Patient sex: F
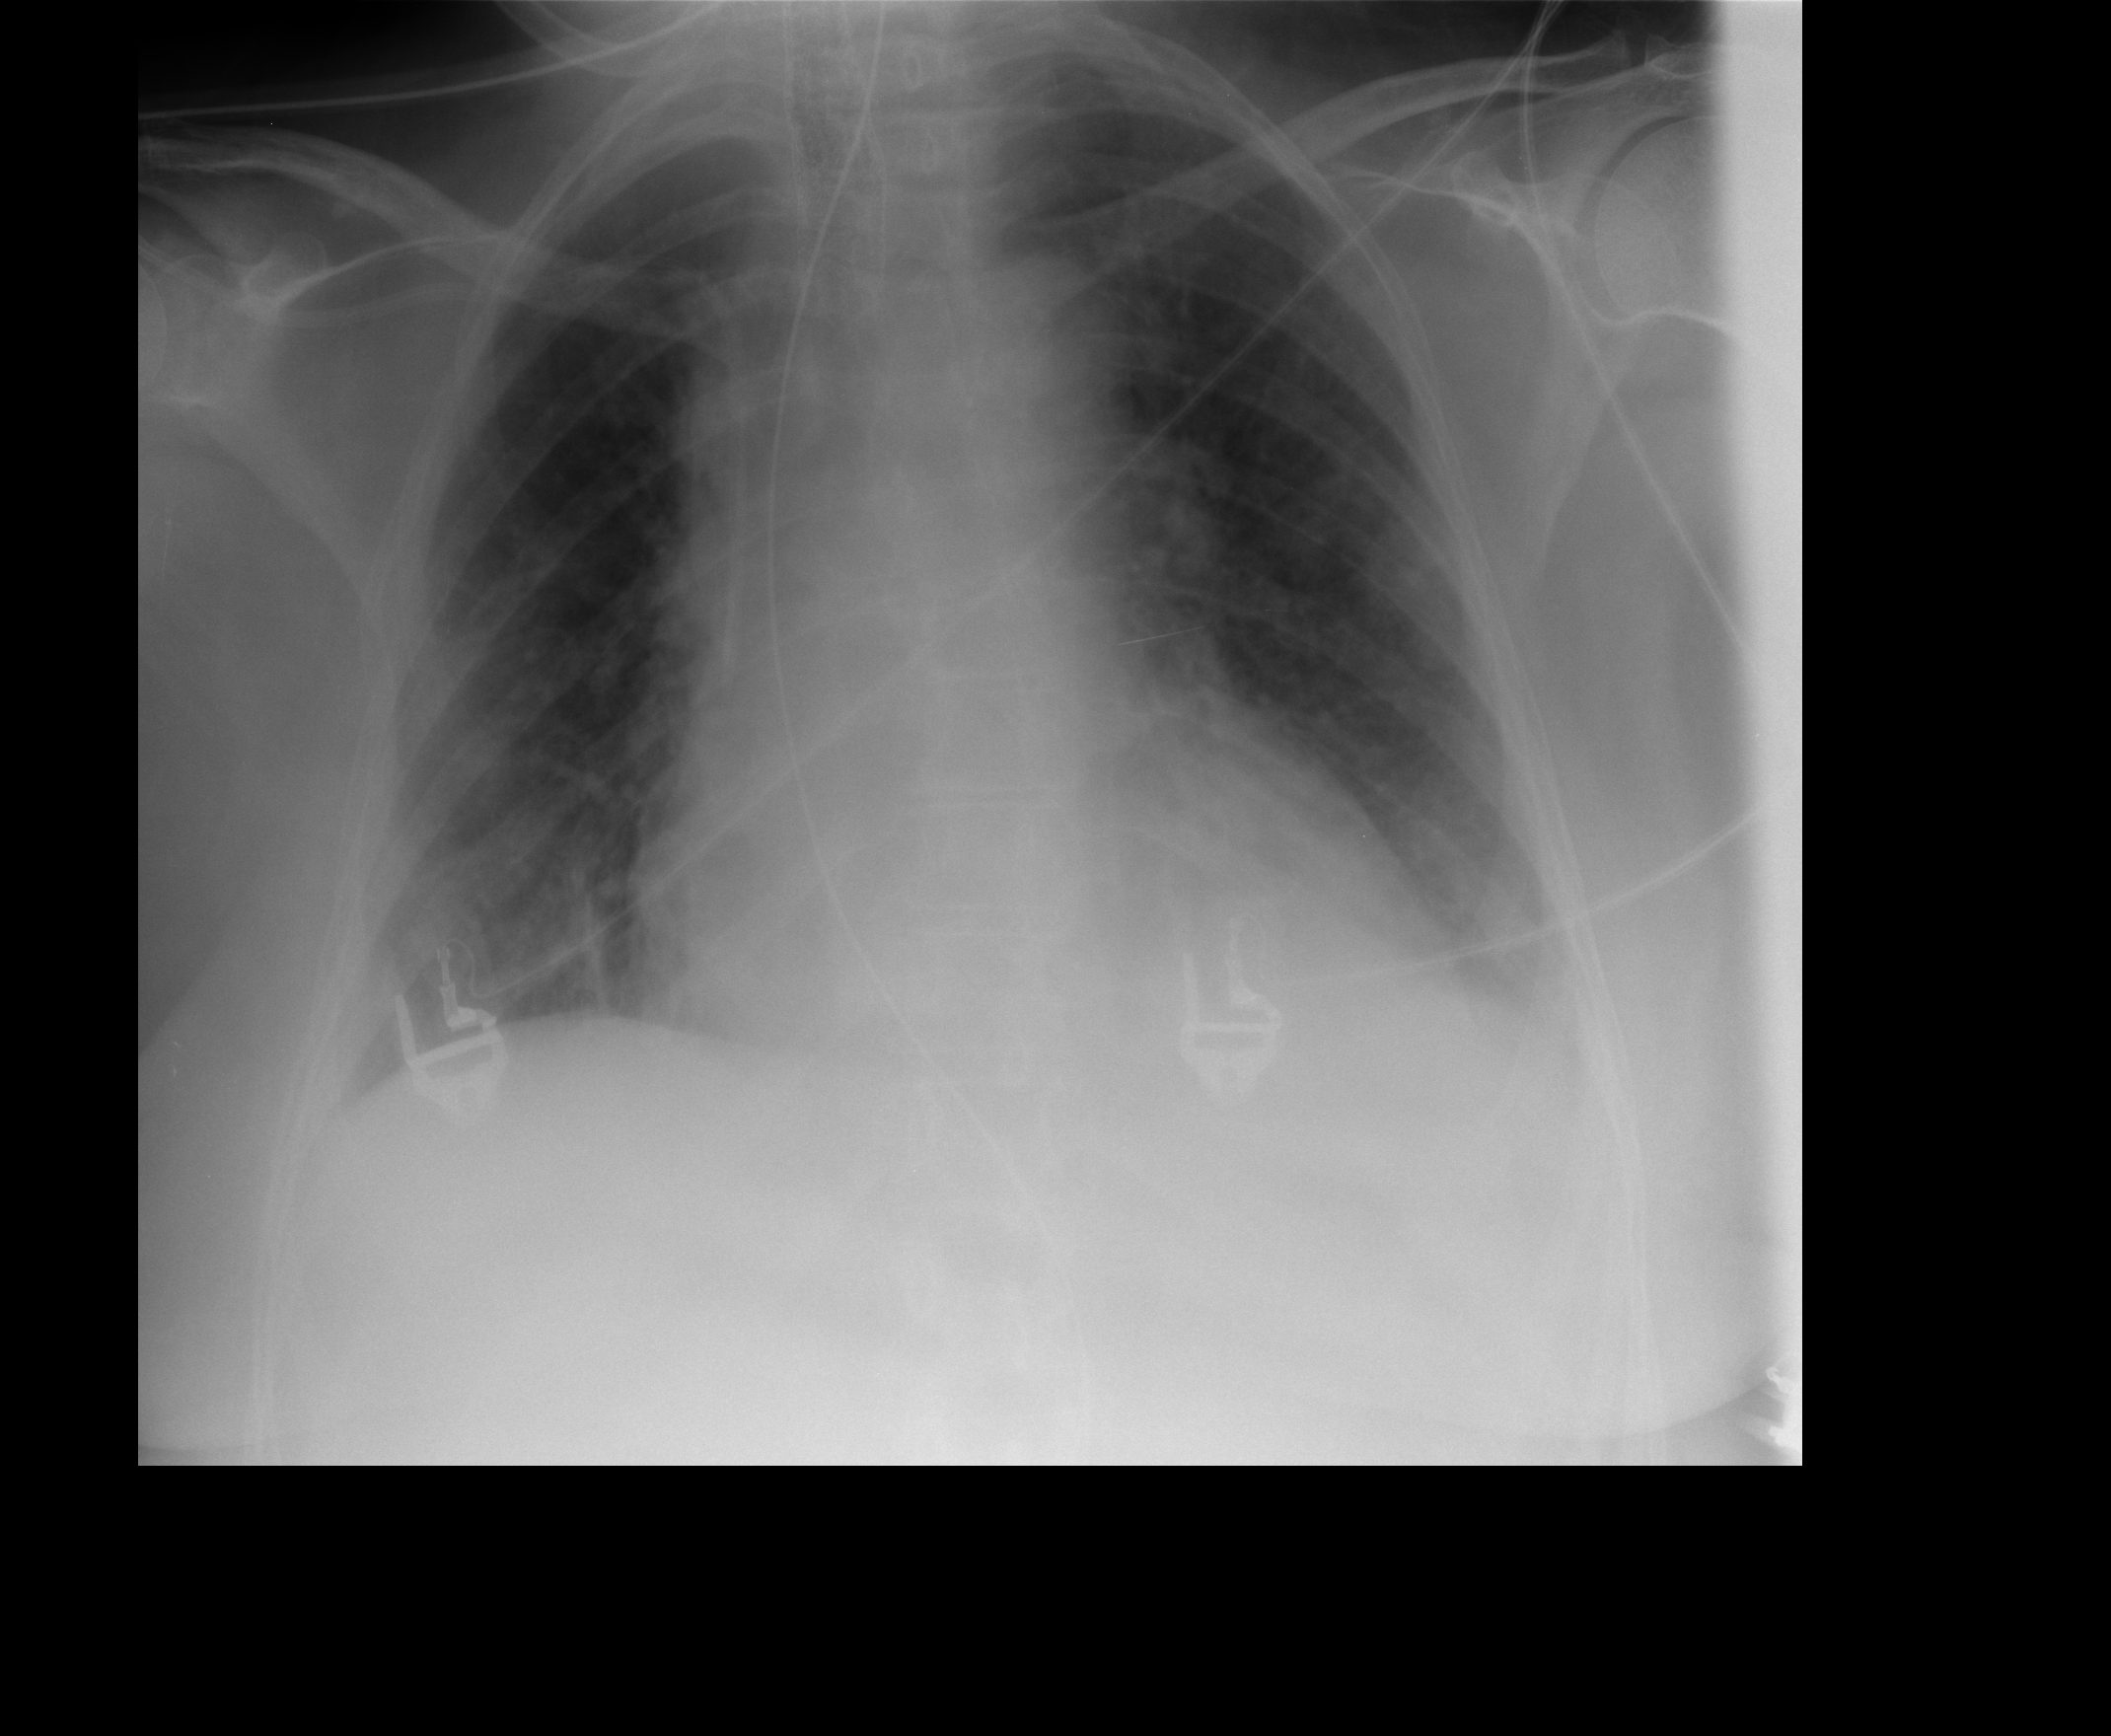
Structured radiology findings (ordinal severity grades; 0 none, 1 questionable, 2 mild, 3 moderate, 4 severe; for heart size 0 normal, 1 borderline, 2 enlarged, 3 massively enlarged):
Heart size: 2
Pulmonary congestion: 1
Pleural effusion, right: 0
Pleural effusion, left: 2
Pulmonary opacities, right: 2
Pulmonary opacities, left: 2
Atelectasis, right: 2
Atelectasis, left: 2